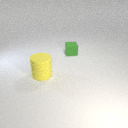
small green rubber cube to the right of large yellow rubber cylinder